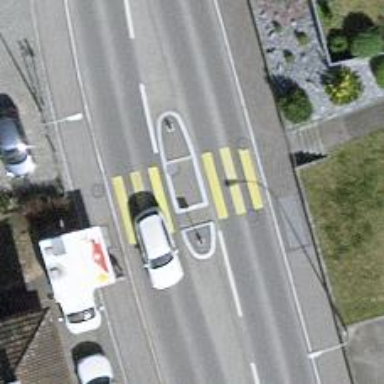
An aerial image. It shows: Uncontrolled zebra crossing with central island.